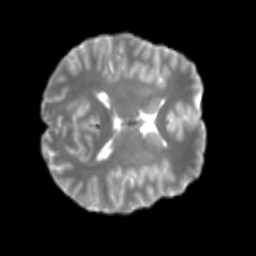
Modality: T2w
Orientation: axial
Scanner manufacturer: siemens
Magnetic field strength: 3 T
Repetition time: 4 s
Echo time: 0.0594 s